Aerial crown-view tile of a tropical tree (Barro Colorado Island, Panama), acquired 20240918:
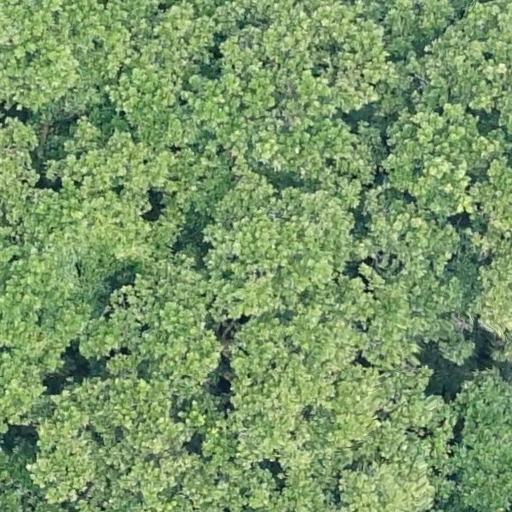
Species: Anacardium excelsum
GBIF accepted scientific name: Anacardium excelsum
Crown area: 940.021 m²